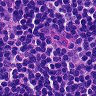
Metastatic tissue present: no